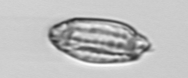
Label: Katodinium_or_Torodinium